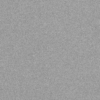
Label: dusty